Question: I have this image:
With this code (in ):
'''
var image = new Image();
var canvas = document.createElement("canvas"),
canvasContext = canvas.getContext("2d");
image.src = $(this).attr("src");
canvas.width = image.width;
canvas.height = image.height;
canvasContext.drawImage(image, 0, 0, image.width, image.height);
var dataURL = canvas.toDataURL("image/jpeg");
'''
I get this:
'''
data:image/jpeg;base64,/9j/4AAQSkZJRgABAQAAAQABAAD/2wBDAAMCAgICAgMCAgIDAwMDBAYEBAQEBAgGBgUGCQgKCgkICQkKDA8MCgsOCwkJDRENDg8QEBEQCgwSExIQEw8QEBD/2wBDAQMDAwQDBAgEBAgQCwkLEBAQEBAQEBAQEBAQEBAQEBAQEBAQEBAQEBAQEBAQEBAQEBAQEBAQEBAQEBAQEBAQEBD/wAARCAAnAGQDASIAAhEBAxEB/8QAHwAAAQUBAQEBAQEAAAAAAAAAAAECAwQFBgcICQoL/8QAtRAAAgEDAwIEAwUFBAQAAAF9AQIDAAQRBRIhMUEGE1FhByJxFDKBkaEII0KxwRVS0fAkM2JyggkKFhcYGRolJicoKSo0NTY3ODk6Q0RFRkdISUpTVFVWV1hZWmNkZWZnaGlqc3R1dnd4eXqDhIWGh4iJipKTlJWWl5iZmqKjpKWmp6ipqrKztLW2t7i5usLDxMXGx8jJytLT1NXW19jZ2uHi4+Tl5ufo6erx8vP09fb3+Pn6/8QAHwEAAwEBAQEBAQEBAQAAAAAAAAECAwQFBgcICQoL/8QAtREAAgECBAQDBAcFBAQAAQJ3AAECAxEEBSExBhJBUQdhcRMiMoEIFEKRobHBCSMzUvAVYnLRChYkNOEl8RcYGRomJygpKjU2Nzg5OkNERUZHSElKU1RVVldYWVpjZGVmZ2hpanN0dXZ3eHl6goOEhYaHiImKkpOUlZaXmJmaoqOkpaanqKmqsrO0tba3uLm6wsPExcbHyMnK0tPU1dbX2Nna4uPk5ebn6Onq8vP09fb3+Pn6/9oADAMBAAIRAxEAPwD9U6+Jv+CknxINhoHhr4WWFwyzalMdYvgpwRBFlIVPfDSFz9YhX2zX5A/tR/EY/FD45eJ/EUMxksbW5Ol6ec5X7Pb5QMvs7B5P+B15GdV/Z4fkW8n+HX/L5n7P4F8O/wBs8TxxlRXp4aLn5cz92C9btyX+ExLmadfgjpTidw3/AAluonO85/487Svun/gnj8Rz4n+Et74GvbnzL3wlelIgz5b7HPl4+vOA4mX2AAr4Tuv+SHaV/wBjZqP/AKR2lekfsO/EdfAPx50uwu5xHp3iqNtEny3yiRyGtzj181VT6SGvAy/EewxMZPZ2T+aX62P6B8R+Hf8AWLhDG06cb1KU51Y+sJSb++HMl5tH6qV+TP7ZlxPH+0144Ec7oBNZ9GI/5c4a/WavyV/bP/5Ob8b/APXez/8ASOCvbz12oRt/N+jPxX6OqT4lxF/+fEv/AE5TOT+GE0z6V8Q98zt/xR045cn/AJfrOsvwL8UviD8NNai1zwR4s1DTLmKQSMiTsYZsH7ssROyRfUMPyNaPwu/5BPxE/wCxOm/9LbOuKs7K91G8i0/TrSe6uriRYoLeCNpJJHJwEVQMsSTgACvmFJppp/1qf1XHC4bFVsZRxUIyptq6kk1b2cb3T0sfsZ8DPihbfGT4X6H8QILdLWbUITHd26k7YbmNikqAnkruUlSf4SO9fkV40urlfGWvhbiUAarecbz/AM9n96/Vf9ln4aat8KPgh4e8J6+DHqjLJfX0OQfJlncyGI4JGUBVSQSCwOOK/KXxx/yOniD/ALC13/6OavZzWVR0qDqfFZ39fdPwrwQoYGjxDndLLXegpRUHuuXnqctn1Vtn1Wp00FxOfgPqDmZ93/CY2XO4/wDPhcD+VX/gv+0P8RPgr4ls9T0bXb660ZJVF/o89wz21zBkbwEYkJJjlXUAg9cgkHNg/wCSCX//AGOVl/6Q3Fc94J8EeJ/iP4lsfB/hDSpb/VNQkEcUaKdqrnmRz0RFByzHgAV48Zzi1Km3zdPW5+01cFl2NwmNpZpCLoc8ubmtypcsbu72tvfS26aP2n0HWbDxHomn+IdMlMlnqlrDe2z4xuikQOh/JhRVPwR4ai8G+DNC8I28xkj0TTbbTlfH3xDEqbvx25or9AhdxXNuf504lUo15rDu8Lvlb3avp+ByH7Q3xIsPhT8IvEPjC8Erulv9ktY4ZvJkeeY+WgR9p2sC27ODjbnBxX5VR6x8HkUKfh/4rYgdT4qgyffixFfVX/BSj4jCbUfDHwpspdy2ytrt+ozy7borcfUDzjj/AGlr448O+EPFnjCWa28IeFtX1ya1QSzx6bYy3LQoTgM4QEqCeMnvXyWbYh1cTyR15dNr67v+vI/sbwU4Yw+U8L/2njZOEsRLmvzyglBe7C9pRXeSv0kj0251b4Wf8Kf0uR/A/iY2Z8UX4SH/AISWESCT7Ja5Yv8AY8EEFfl2jBBOTnA5ay8T/CvTL621PTfAni2G6s5o7iCRfFcOUkRgyn/jy9QOa6m6+EfxZb4O6Zpq/C/xcbtPE9/O8A0W5MixNaWqq5XZkKSrDPTII7V5d4g8M+JPCd+NK8VeHtT0a9MazC21G0ktpTG2cOEcA7Tg4OMHBrzpc61lG3/bq7eh+kZPRyzGRqUYVnJudTRVpu65n0U9fU/Zb4Y+ObD4l/D7QPHmmqEh1uxjujHu3eVIRh4ye5Rwyn3FfnR+1tqnw1t/2ifGMGu+DPEF7fpLaedPbeIYraKT/RISCI2tZCvGByx559q93/4JvfEYar4K174YXk5M+g3Q1GyDHrbXGd6geiyqx/7aivmH9s//AJOb8b/9d7P/ANI4K9vH4l4jA06vVvXZ62d9/M/CvDLhZZB4hZllE+ZRp05ONpSi3B1KbhrFpv3Wr+foR/DrVfhdJpvjw2XgnxLAi+FJ2uA/iWGQvH9stflX/QxtbJU7juGARt5yOX0zxf8ADTQ9Ri1bQvCXjbTL+0fzLe8s/GMUM0Lf3kdbLIOMjjtTPhd/yCfiJ/2J03/pbZ1wh6n6mvD9o9LW+5efkf0Bhcow9XE4qnNzaulb2lTW8I7+9r8/Q/Uf9kj9pq2+Oel6h4c1W1uLXXvD8cbM1zcpPJfWx+UTsyRxrvDDa4CAZKkfewPgHxZrHwlTxXri3HgLxRJKNUu97p4ngRWPnP0X7EcDrgZOPU9a9e/4Jy2N/P8AHXUr22Rvs1r4duFuH7fPPCEB9yVyP90185eOP+R08Qf9ha7/APRzV24jE1K+HpOpq/eV7Lpby+XyPzzhDhPLck4wzXB4C8abhRmoxnKPK5c91pJO2l0ntfQ9Pi1X4Xf8KVvpV8E+JVsx4stA0P8AwkkO8yfYZ8N5n2PpgH5ducnO7jbWP4L+KvhL4ca9B4n8C6B420XUoDxNB4sgKypkHy5UNjtljJUEo3Bx64NZcH/JBL//ALHKy/8ASG4rg641UkmmtGvJd/Q+/wAHkeDxscVQxHNKDm005zaa5Y6NOVn87n68/AP4/eHPjf8AD6HxkVt9FvI7mSxvrCa5VvJnQK3ysQu5SjowOP4sdQaK/Pv4D+BfiX4p8I3uoeC/tbWUepSQyGFSR5oiiJ/HDLRXu0c1rumrwb8+/nsfzHxB4T5HQzSvToZhClBSdoPVxW/Ldu7t5623uc/8dL7xV8VPi74p8bDTpXt77UJI7MNPGCtrCfKiHLDHyoMjHUn619qf8E+vhm/g74T3vjHULdFv/Fd6ZFIKki0gzHGpIJ53+c2PQiiiubJ4KpjJSk7tXfzvb9WfW+L+ZVsDwdSyrDJRpc9OFl/LGMmlv3jF/I+qq+K/+CjXwwl1nRvDHxI0q3D3dhcHR7vDKC8M2XhPzEZ2uGHH/PU8YFFFe9mNONXCzUuiv92p+G+GWYV8t4swVXDuzc+V+aknFr7n99mfPf7JGqeJvhl8d/Deqz6ey2GrznQ7/EiEmK4YKpwGzhZREx9lPrT/ANsHwtr2pftJ+Nrmz09pI2msyrebGM/6HD2Le1FFfKRblgZXe0/0Z/UssdKlxqswhCKqSwsovezUatO3XfV69rdjj/hv4X16y0r4gC504p5vhGdF/eRnJ+22hPRqr/D39nv4q/E/WBpHhbQIXYH97Nc3sMUUK92b5yxA/wBkE+goopYfDxrThGTfvf5muf8AGOPyTL8fmOGjDnjytXTa+CK25kfpV+zd+zzoP7P/AIPfSbW5XUdc1Nkn1fUtm0TOgIWOMHkRIGYKDySWY4zgfl/4u8I+I7rxdr00GmM6HVbwA+dGOk7g9W9RRRXp53RhQp0oU9Er/ofl/gvxHmGMzLM8yxU+erV9m5N+s9krWSVklskkkdBB4Y1wfBC/sf7PPnnxhZsF82PoLC4PXdjoc1q/CH9k74rfF/UY10+ytNL0hXAutUurqNlhBIztiRi7tjOBgAnqwFFFcWCwkMRXhTm3Zq597xfxzmfDeTYvG4FQ9pz7tN25lFXSva66Xuu6Z+nXwp+GHhj4P+BtO8B+Fom+yWKlnmmOZbmZjmSZyP4mPPoBgDAAFFFFfXwSpxUIqyR/G+KxFbMK88XiZuVSbcpN7tt3bfqf/9k=
'''
But it is just bad, if I convert it online I get:
<URL>
Which is just perfect here quality. What is wrong on my code? I get so shorter data uri.
'var dataURL = canvas.toDataURL("image/jpeg", 1.0);'<URL>
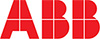
Answer: According to <URL> of 'HTMLCanvasElement.toDataURL', you can give a second parameter that controls the quality, a number between '0' and '1'.
So try:
'''
var dataURL = canvas.toDataURL("image/jpeg", 1.0);
'''
and see whether the quality is good enough for you, but since '1.0' equals "full" quality, I expect it will look exactly like what you see in the canvas itself.
if the second parameter is anything else than a 'Number' between '0' and '1', the browser-specific default value will be used for quality. I don't know for sure what that value is for any browser, but according to <URL> both Chrome and Firefox use '0.92'.